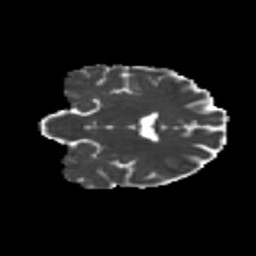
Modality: MD
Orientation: coronal
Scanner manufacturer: siemens
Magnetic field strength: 3 T
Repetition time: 9.2 s
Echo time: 0.084 s